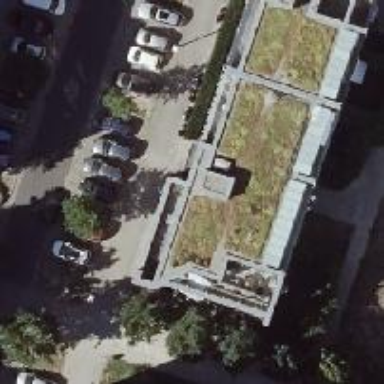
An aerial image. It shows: Building with apartments and flat roof.